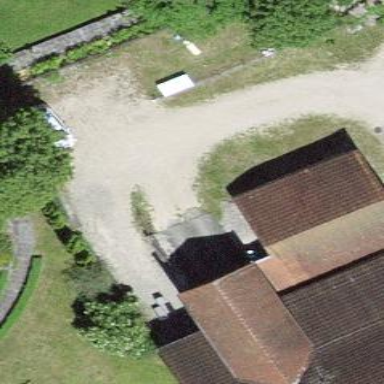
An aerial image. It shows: Garage.